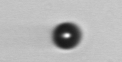
Label: bead